Aerial crown-view tile of a tropical tree (Barro Colorado Island, Panama), acquired 20240611:
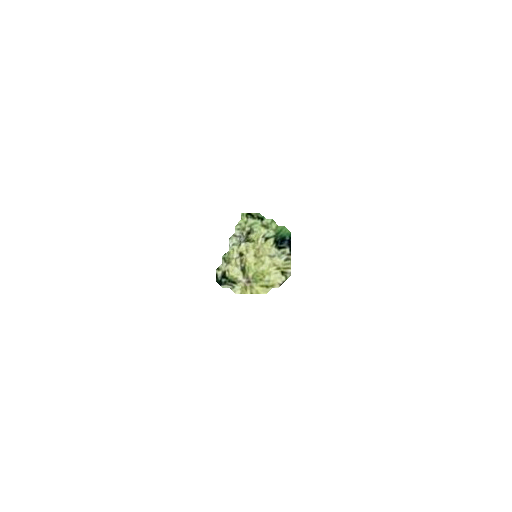
Species: Trattinnickia aspera
GBIF accepted scientific name: Trattinnickia aspera
Crown area: 7.083 m²